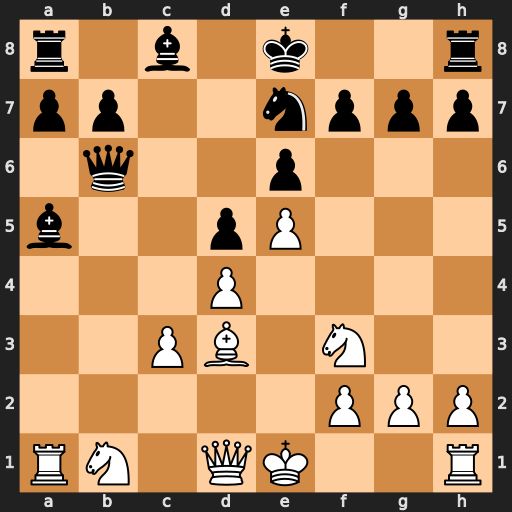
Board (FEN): r1b1k2r/pp2nppp/1q2p3/b2pP3/3P4/2PB1N2/5PPP/RN1QK2R
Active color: w
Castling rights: KQkq
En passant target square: -
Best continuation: Qa4+ Nc6 Bb5